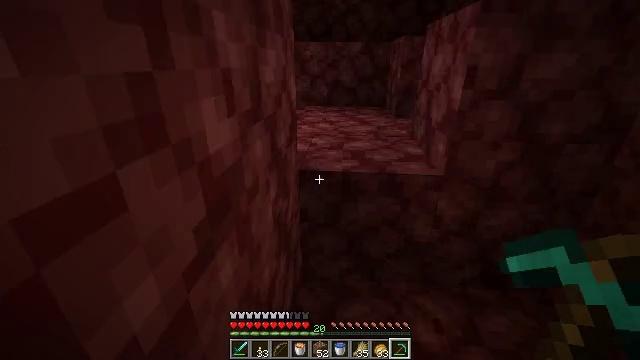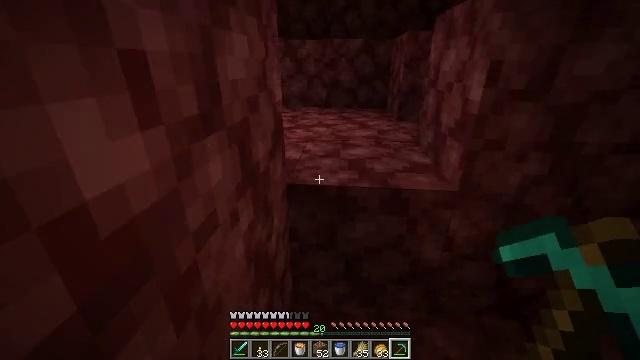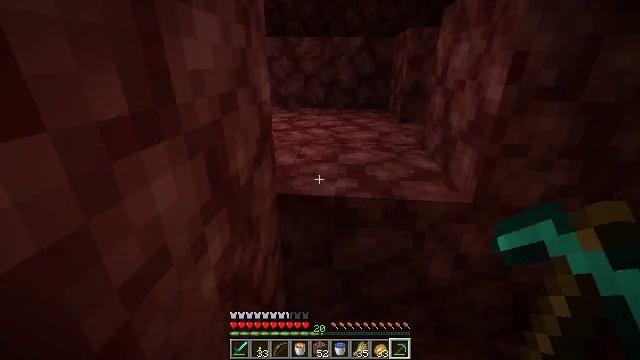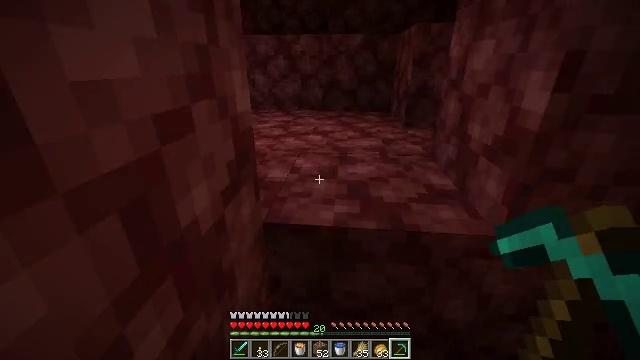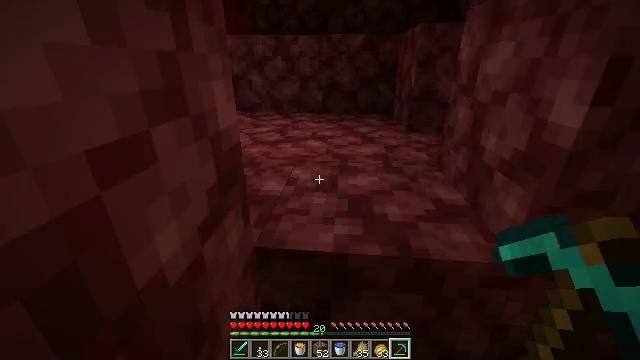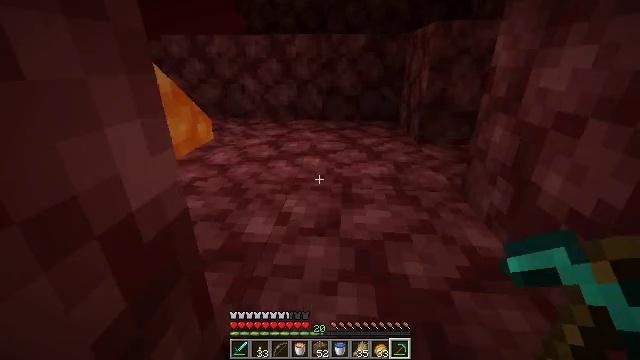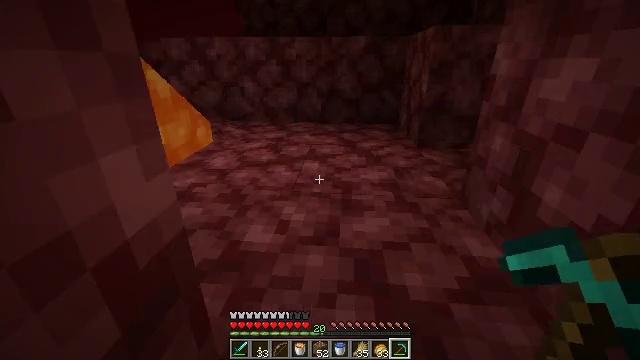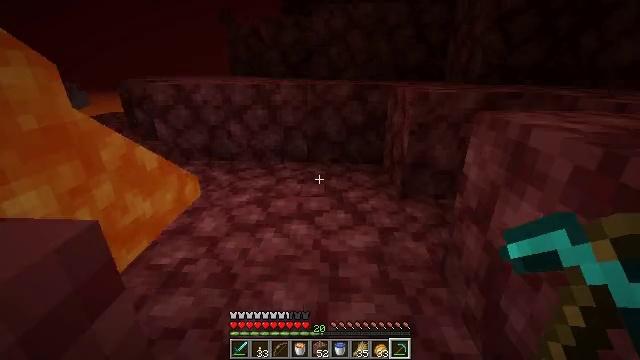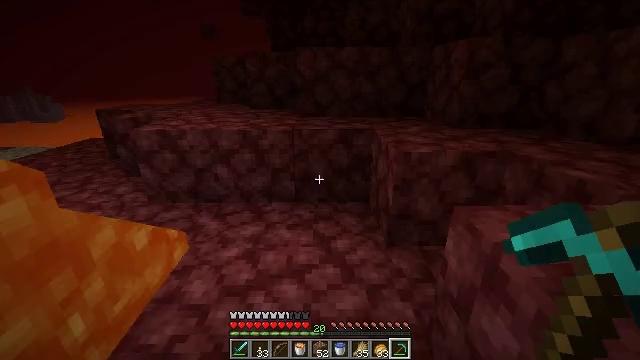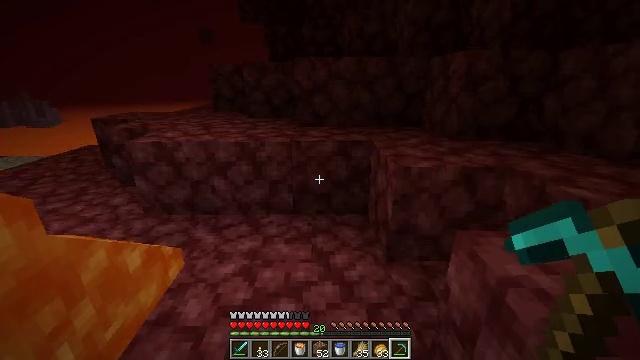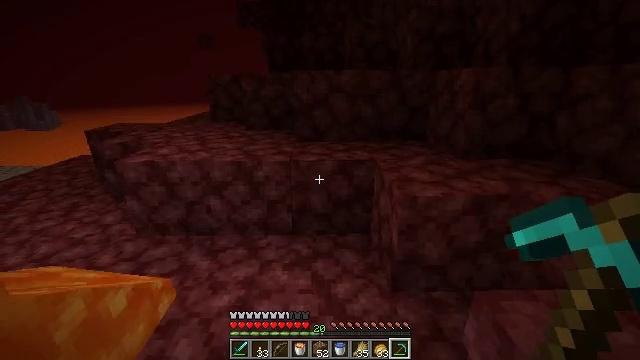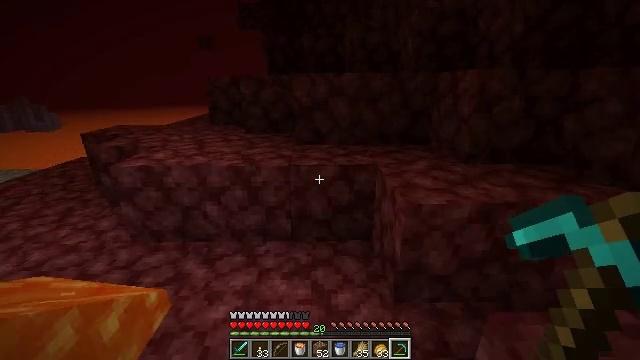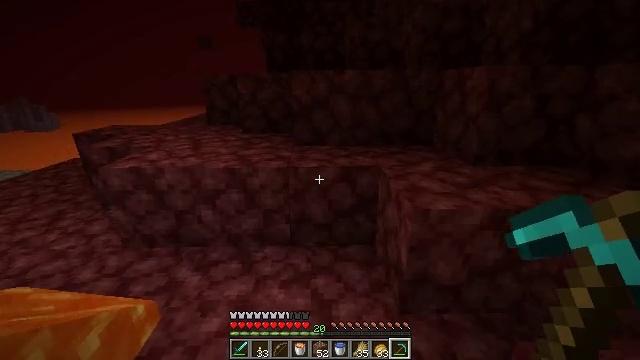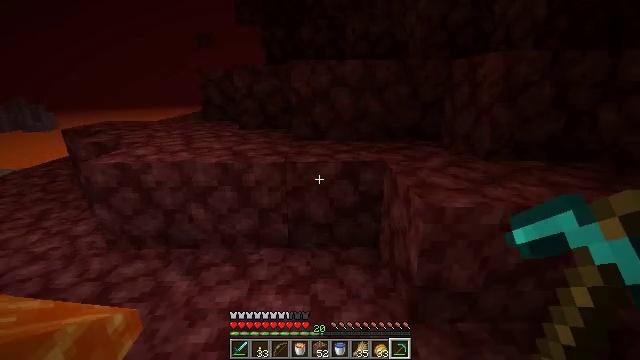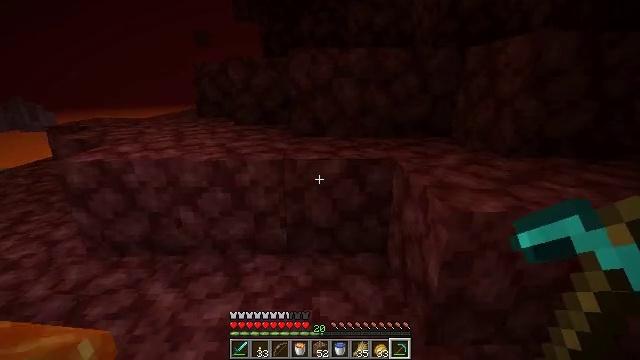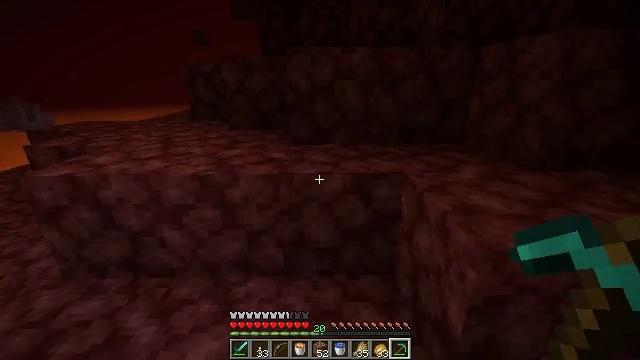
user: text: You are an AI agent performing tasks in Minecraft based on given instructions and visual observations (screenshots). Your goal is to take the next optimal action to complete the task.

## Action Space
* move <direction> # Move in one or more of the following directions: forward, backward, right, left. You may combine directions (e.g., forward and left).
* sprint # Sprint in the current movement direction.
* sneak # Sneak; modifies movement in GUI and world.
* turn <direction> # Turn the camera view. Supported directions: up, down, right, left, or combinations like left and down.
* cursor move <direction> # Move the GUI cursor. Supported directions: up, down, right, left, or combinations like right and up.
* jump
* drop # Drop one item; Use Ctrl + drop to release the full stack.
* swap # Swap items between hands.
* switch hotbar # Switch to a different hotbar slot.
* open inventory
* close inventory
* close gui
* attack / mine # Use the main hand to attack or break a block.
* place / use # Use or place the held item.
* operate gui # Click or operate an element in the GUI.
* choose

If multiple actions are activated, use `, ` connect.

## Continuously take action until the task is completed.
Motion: motion action
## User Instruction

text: Destroy the glowstone to harvest components.
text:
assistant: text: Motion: move forward
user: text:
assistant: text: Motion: move forward
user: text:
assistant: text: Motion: move forward
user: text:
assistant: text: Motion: move forward
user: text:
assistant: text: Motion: move forward
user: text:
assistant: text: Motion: move forward, jump
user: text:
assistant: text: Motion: move forward, turn right, jump
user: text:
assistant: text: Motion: move forward, turn right and up, jump
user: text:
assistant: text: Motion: move forward, jump
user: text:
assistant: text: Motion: move forward, jump
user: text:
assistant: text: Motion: move forward, jump
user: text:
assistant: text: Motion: move forward, jump
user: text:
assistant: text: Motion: move forward, jump
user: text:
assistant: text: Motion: move forward, jump
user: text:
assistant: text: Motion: move forward
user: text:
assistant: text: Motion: move forward
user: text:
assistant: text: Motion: move forward
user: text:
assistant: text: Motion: move forward, turn right and up
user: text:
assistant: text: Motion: move forward, turn right and up
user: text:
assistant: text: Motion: move forward, turn right and up, jump
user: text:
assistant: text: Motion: move forward, turn right and up, jump
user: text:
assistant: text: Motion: move forward, turn up, jump
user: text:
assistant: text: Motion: move forward, turn left and up, jump
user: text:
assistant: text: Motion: move forward, turn left and up, jump
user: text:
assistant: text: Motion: move forward, turn left and up, jump
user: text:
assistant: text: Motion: move forward, jump
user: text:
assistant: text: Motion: move forward, jump
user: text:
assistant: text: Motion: move forward, jump
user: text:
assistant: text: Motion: move forward, jump
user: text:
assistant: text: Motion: move forward, jump